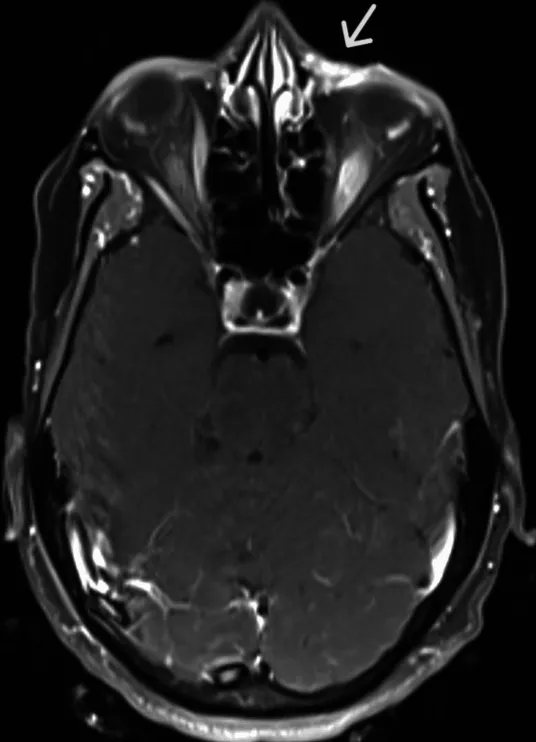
An MRI image showing enhancement in the left lower eyelid (with IV contrast).
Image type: radiology (mri)